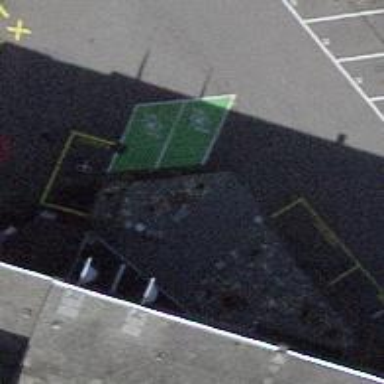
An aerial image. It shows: Charging station.